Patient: sex M, age 55
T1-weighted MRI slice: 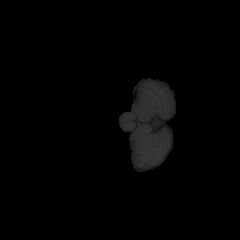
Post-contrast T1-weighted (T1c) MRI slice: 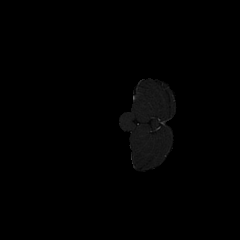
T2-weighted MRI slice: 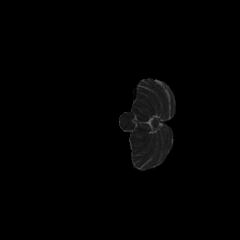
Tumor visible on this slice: no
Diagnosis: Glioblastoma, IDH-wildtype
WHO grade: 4